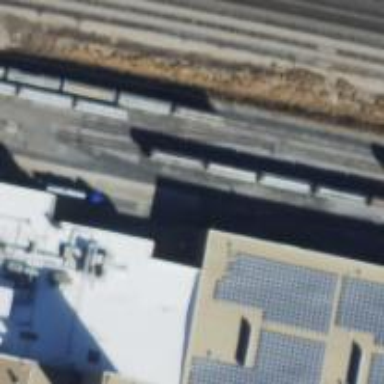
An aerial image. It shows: Rail spur service.